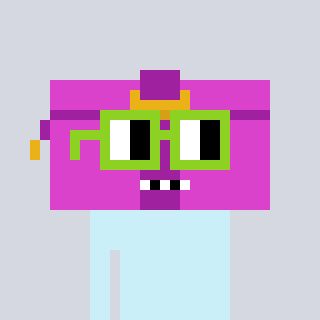
a pixel art character with square light green glasses, a clutch-shaped head and a green-colored body on a cool background